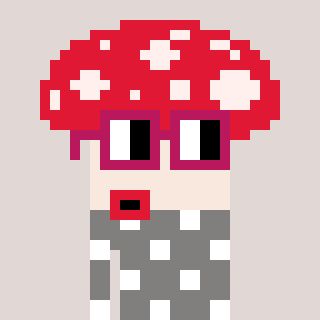
a pixel art character with square dark red glasses, a mushroom-shaped head and a bluegrey-colored body on a warm background